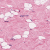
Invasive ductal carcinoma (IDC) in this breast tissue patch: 0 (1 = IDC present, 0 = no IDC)